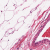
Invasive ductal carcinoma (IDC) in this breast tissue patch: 0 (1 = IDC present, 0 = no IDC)